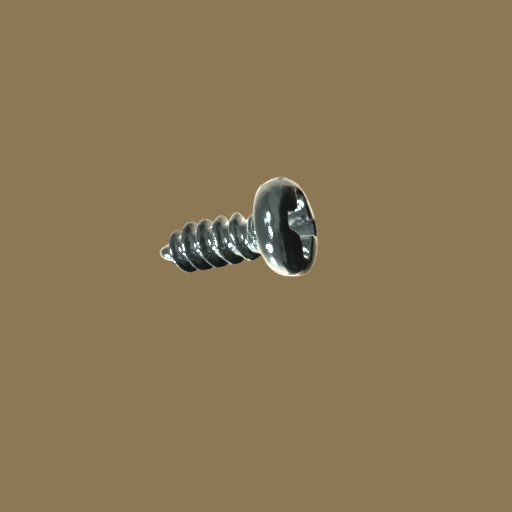
Label: screw